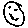
Label: smiley face